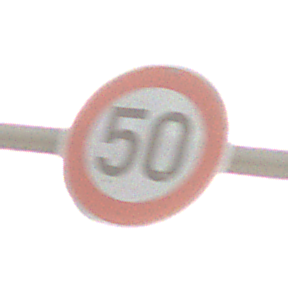
Verkehrszeichen: Geschwindigkeit50
Umgebung: Outdoor, Nature
Tageszeit: SunriseSunset
Wetter: PartlyCloudy
Licht: Natural
Jahreszeit: NotSpecified
Kontrast: LowContrast